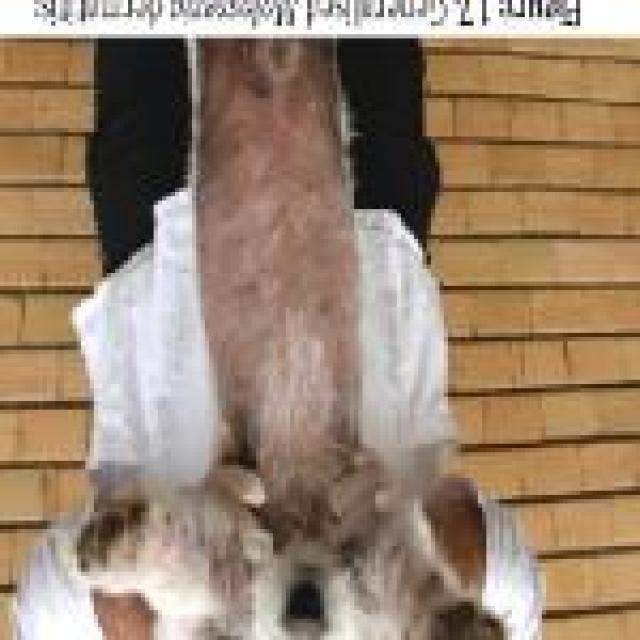
Canine fungal skin infection — characterized by alopecia, scaling, crusting, and circular lesions. Common agents include Malassezia and Candida species.